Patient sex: M
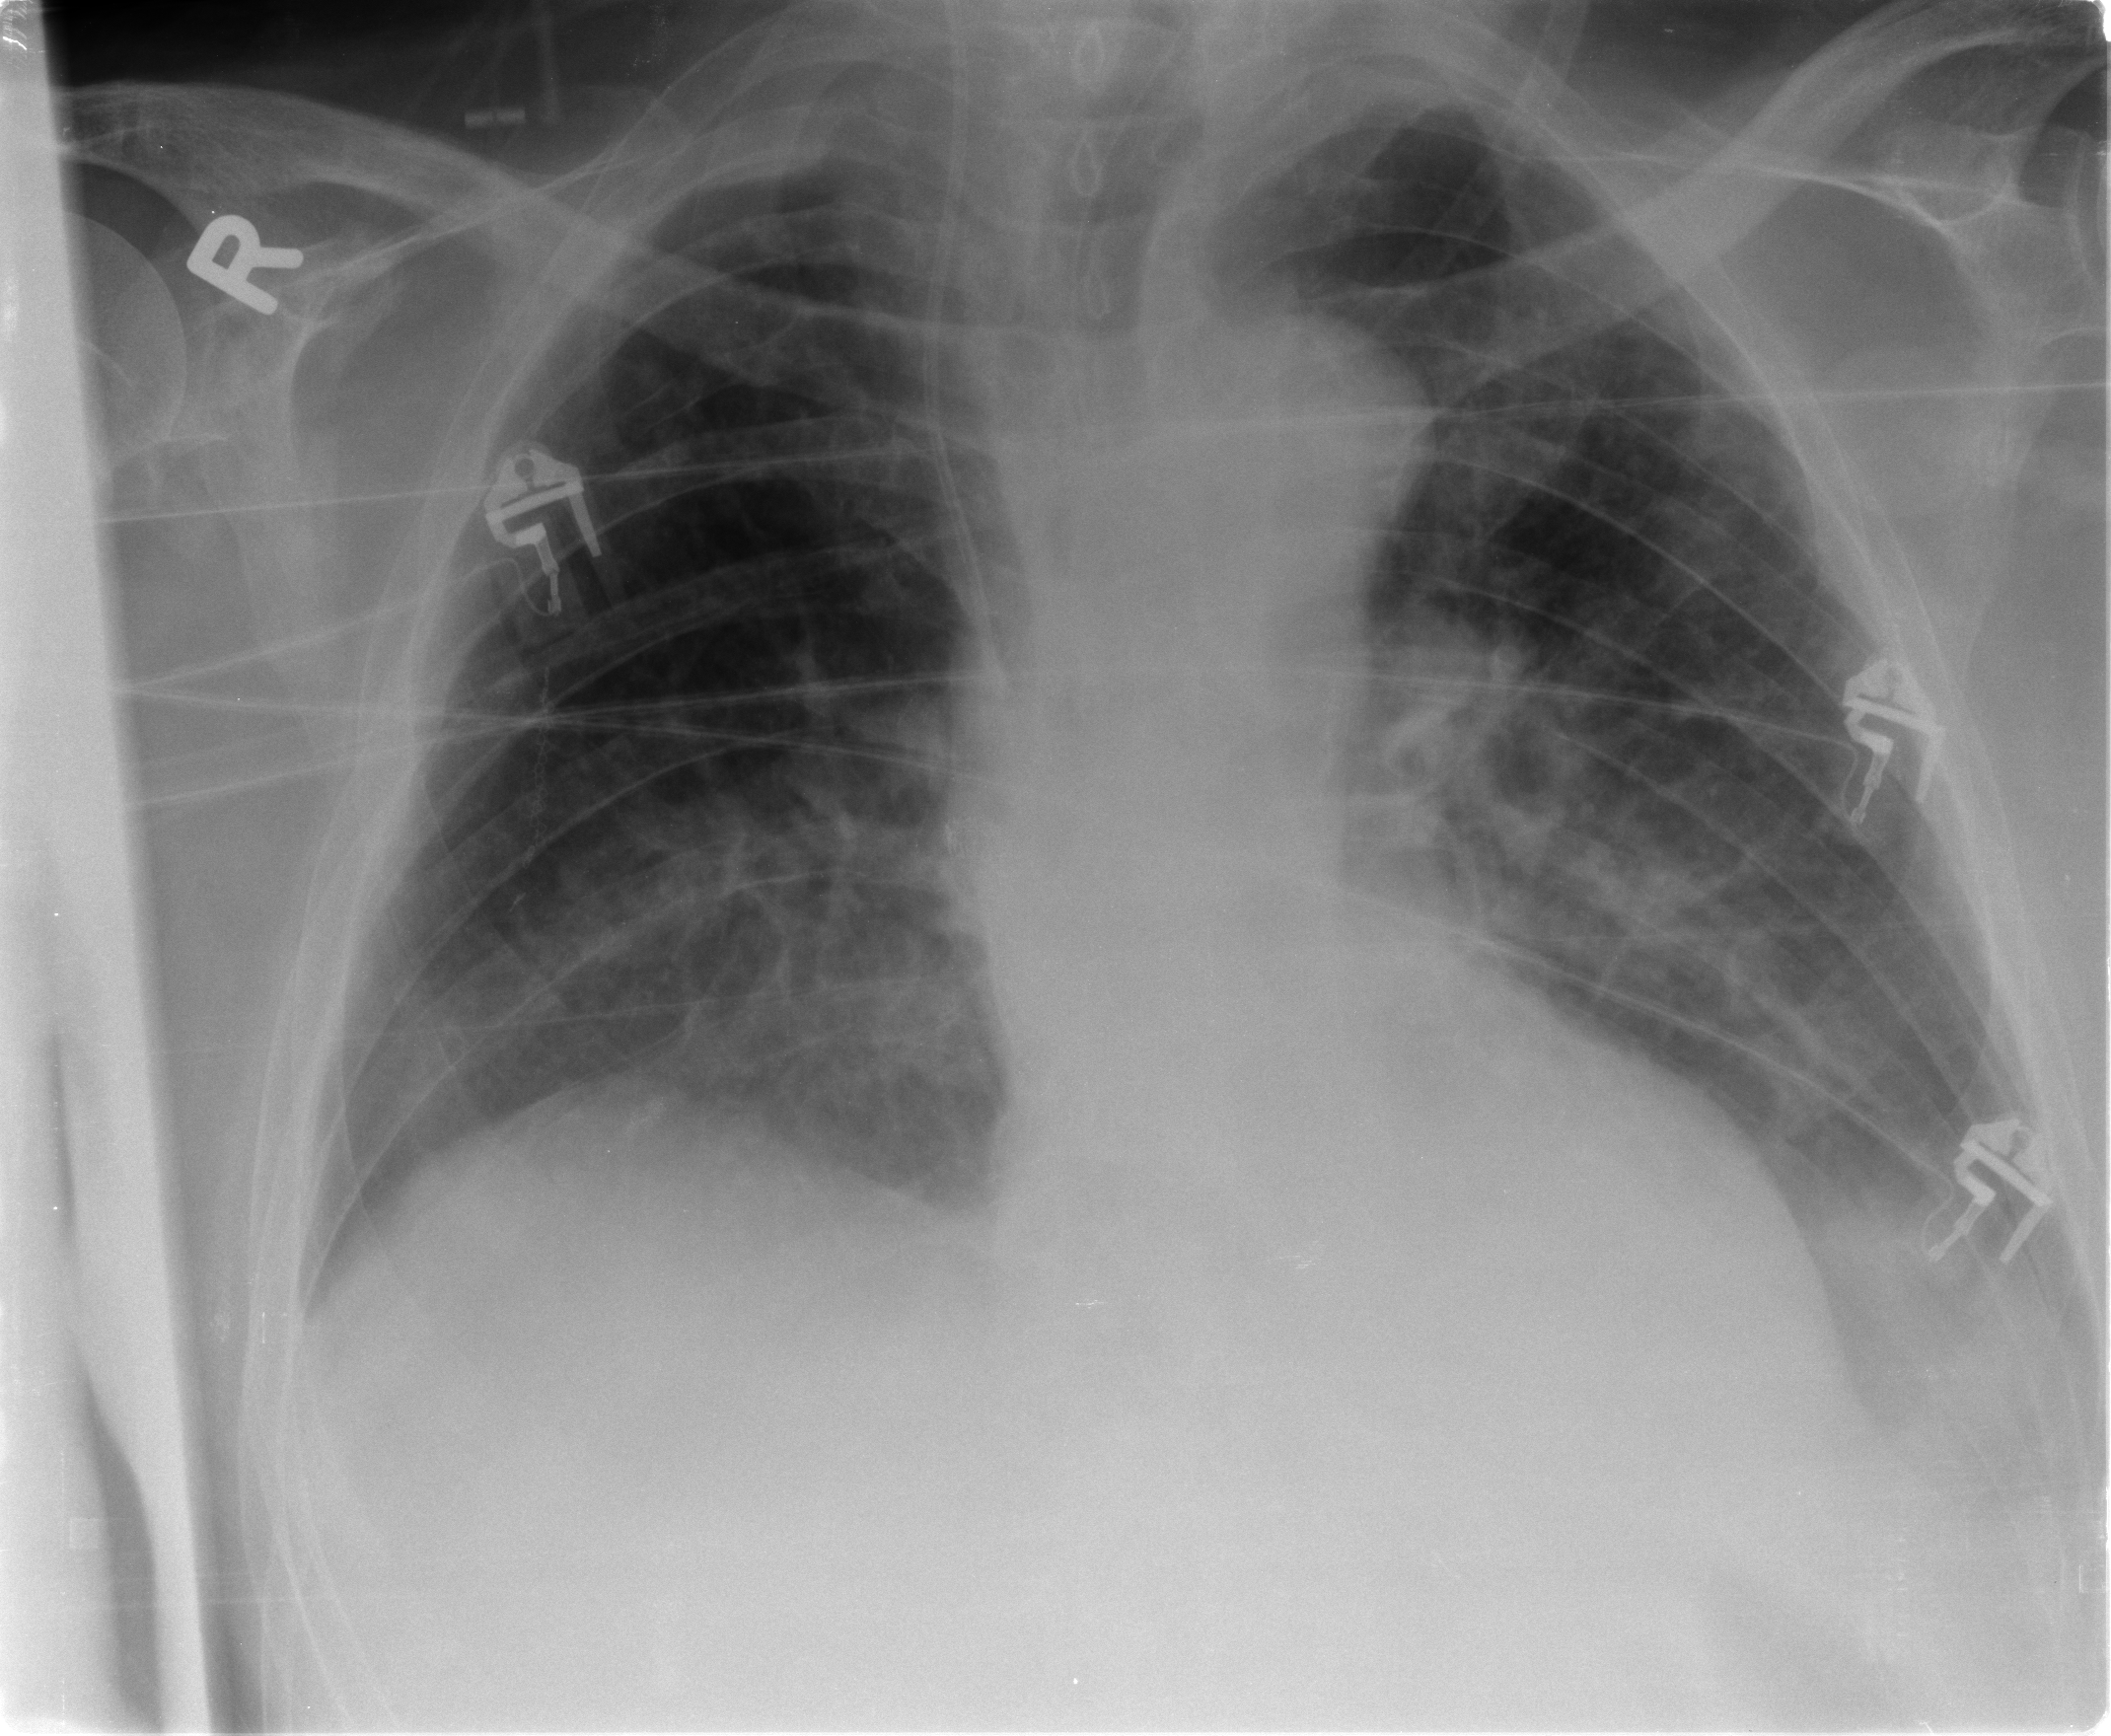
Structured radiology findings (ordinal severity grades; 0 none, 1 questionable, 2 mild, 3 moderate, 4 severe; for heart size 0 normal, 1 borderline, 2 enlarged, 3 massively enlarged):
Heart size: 0
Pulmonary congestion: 2
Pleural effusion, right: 1
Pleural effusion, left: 2
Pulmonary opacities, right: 2
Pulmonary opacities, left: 2
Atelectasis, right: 2
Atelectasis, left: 2